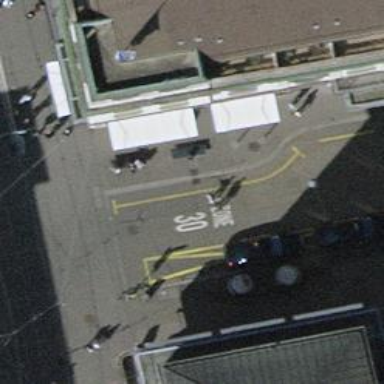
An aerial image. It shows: Bollard.